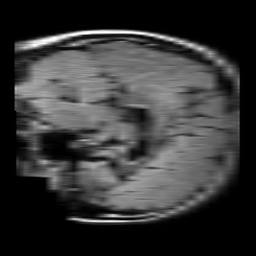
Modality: FLAIR
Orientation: sagittal
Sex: female
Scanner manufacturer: philips
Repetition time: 11 s
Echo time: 0.125 s